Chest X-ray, PA view. Patient: 45 years old, sex M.
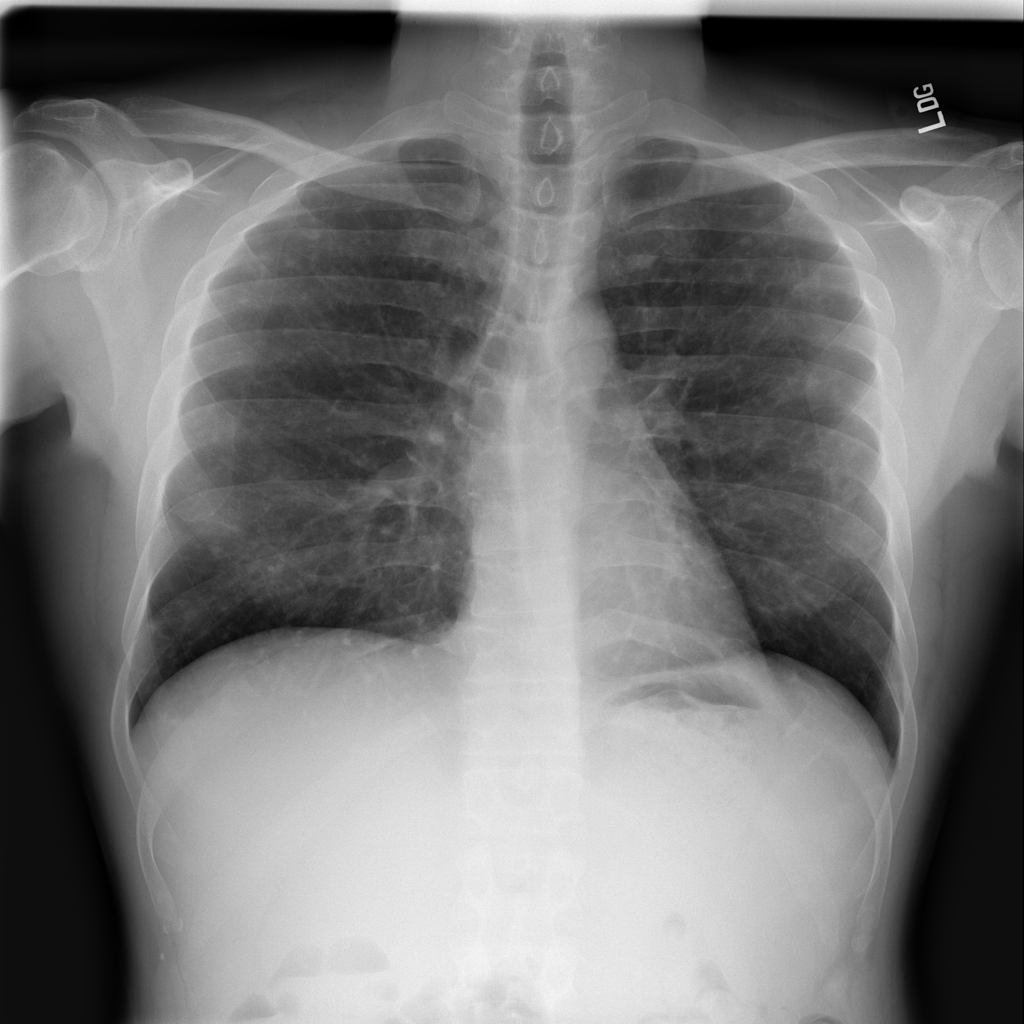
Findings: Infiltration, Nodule